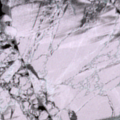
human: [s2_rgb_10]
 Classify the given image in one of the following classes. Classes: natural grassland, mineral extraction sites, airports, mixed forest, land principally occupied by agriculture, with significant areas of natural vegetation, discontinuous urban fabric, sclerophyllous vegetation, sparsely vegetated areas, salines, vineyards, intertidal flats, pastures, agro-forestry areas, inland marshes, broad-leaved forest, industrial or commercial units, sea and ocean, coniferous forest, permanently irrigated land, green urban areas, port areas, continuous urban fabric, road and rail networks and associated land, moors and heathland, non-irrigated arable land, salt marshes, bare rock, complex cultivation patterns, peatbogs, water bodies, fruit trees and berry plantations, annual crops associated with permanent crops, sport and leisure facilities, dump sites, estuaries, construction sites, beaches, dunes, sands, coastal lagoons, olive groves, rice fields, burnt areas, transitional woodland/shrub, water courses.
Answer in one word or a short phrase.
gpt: sea and ocean